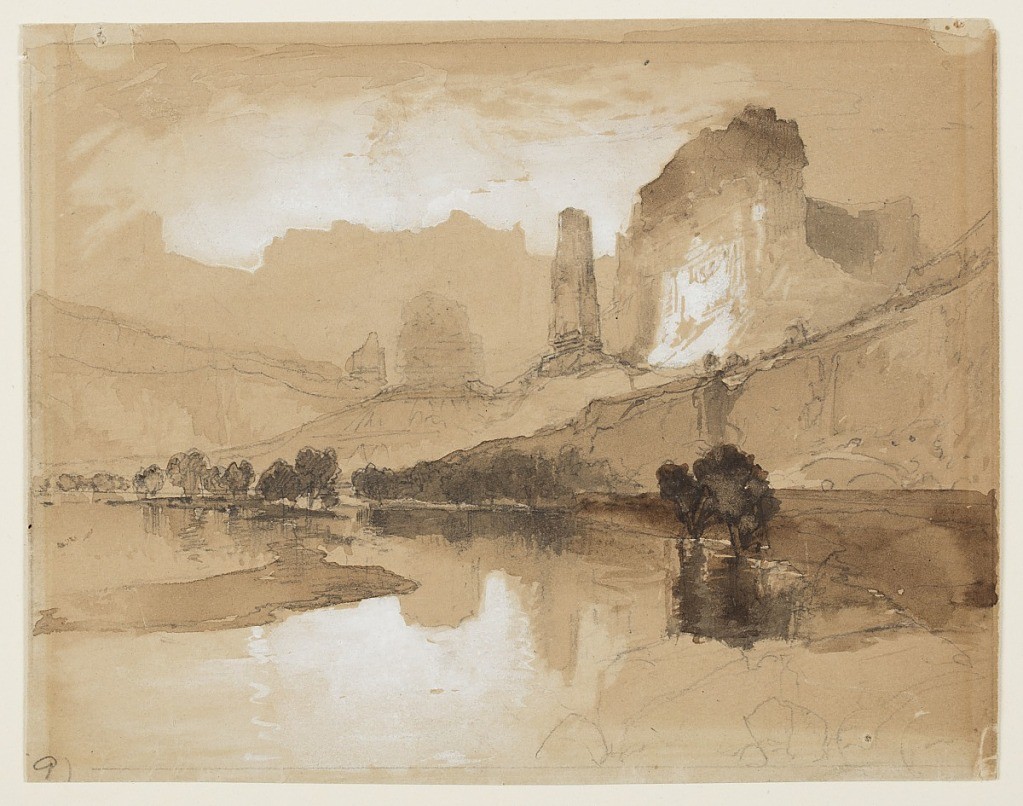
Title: Yellowstone Below the Falls
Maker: Thomas Moran, American, b. Britain, 1837–1926
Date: probably 1871
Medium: Recto: Graphite, brush with sepia wash and white-gray gouache on paper Verso: Graphite on paper
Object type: Drawing
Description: Recto: Horizontal view of stream in foreground, castle-like cliffs in right middle ground, and large mountain range in background.
Verso, in opposite direction: a huge human figure standing upon cliffs.